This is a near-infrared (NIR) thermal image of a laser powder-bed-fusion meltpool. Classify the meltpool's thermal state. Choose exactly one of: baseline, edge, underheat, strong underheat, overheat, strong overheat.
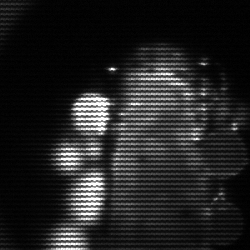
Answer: strong underheat